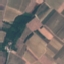
Land use / land cover class: PermanentCrop